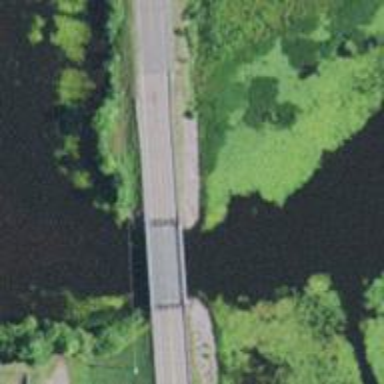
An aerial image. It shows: Secondary road with bridge.